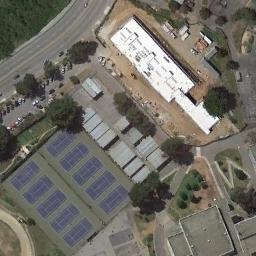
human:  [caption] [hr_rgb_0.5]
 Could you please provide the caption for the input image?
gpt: There are many buildings of different shapes beside the tennis courts .

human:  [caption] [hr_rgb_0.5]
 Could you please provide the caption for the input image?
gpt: There is a tennis court on the picture .

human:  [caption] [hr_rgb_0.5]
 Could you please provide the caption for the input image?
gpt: Neatly arranged tennis courts next to buildings and parking lots .

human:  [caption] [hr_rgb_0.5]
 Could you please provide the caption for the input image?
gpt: The tennis court is next to some buildings and trees .

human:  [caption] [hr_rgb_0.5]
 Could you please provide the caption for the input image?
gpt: There are some buildings and green trees beside the tennis courts .